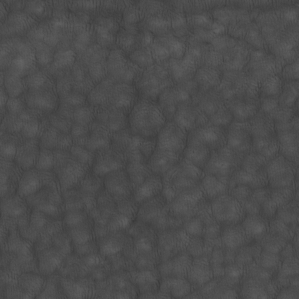
Label: non_frost